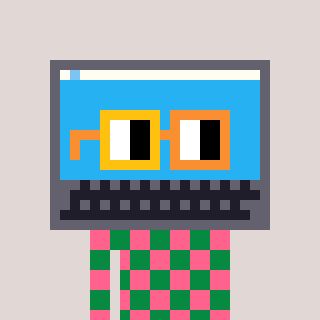
a pixel art character with square yellow and orange glasses, a laptop-shaped head and a green-colored body on a warm background